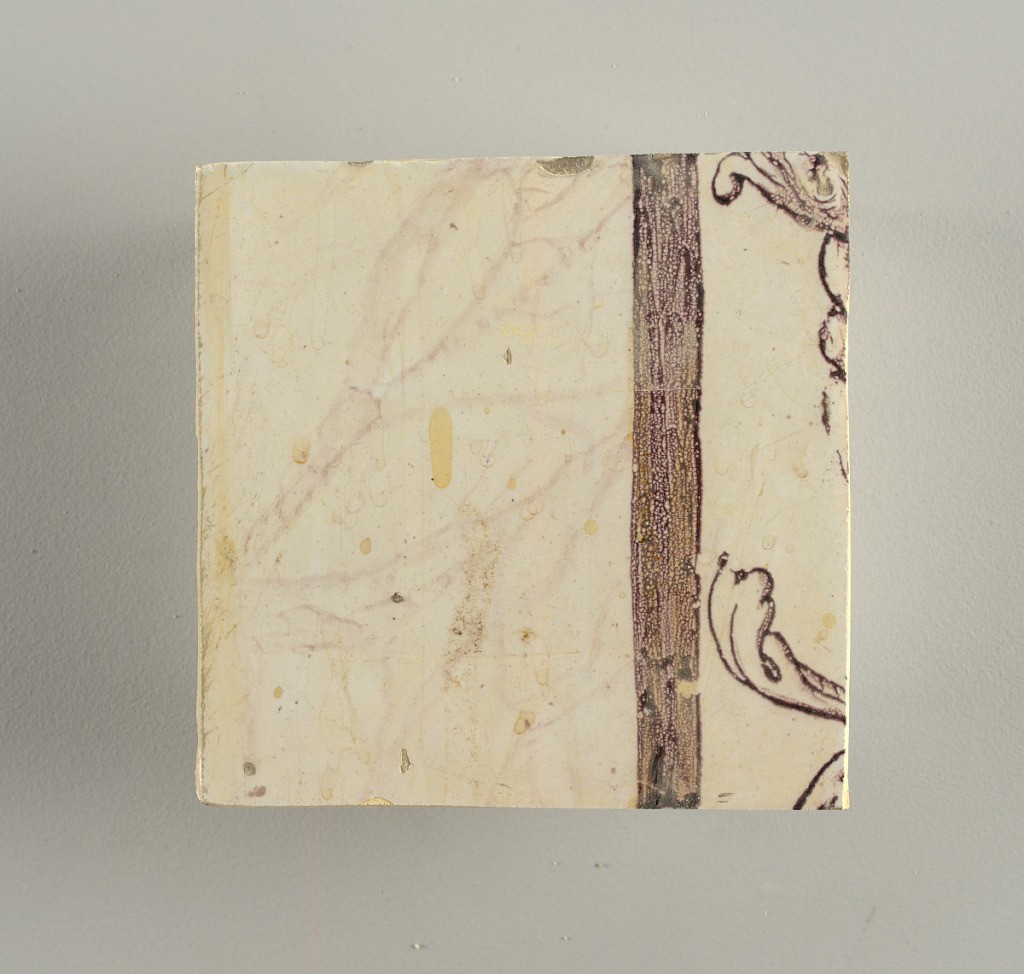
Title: Wall facing
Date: ca. 1725
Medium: tin-glazed earthenware, underglaze
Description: Running design for a frieze or a dado, composed of scrolls of foliage and strapwork, and four repeating motifs--a seated woman in a small upright oval medallion, a putto seated on a rocailled base, and strapwork in axial pattern.  The various panels, A to F, show various repeats of the same design, all being five tiles high and a varying number of tiles wide.